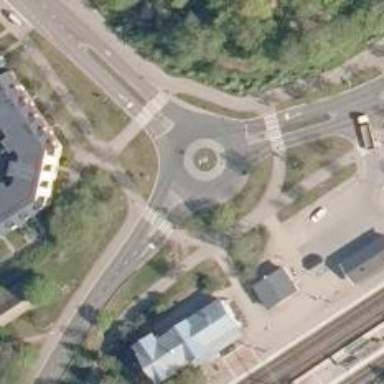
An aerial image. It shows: Tertiary road with asphalt surface leading to roundabout.